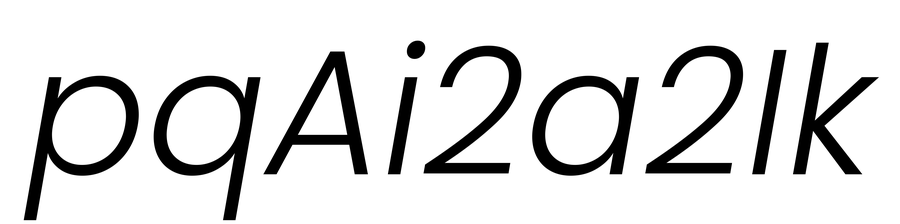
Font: Poppins-LightItalic